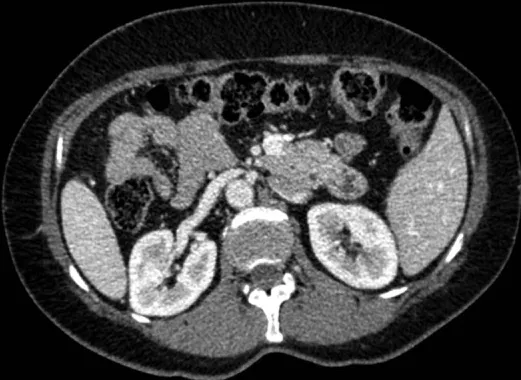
Preoperative donor CT angiogram shows longer right renal vein.
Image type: radiology (ct)